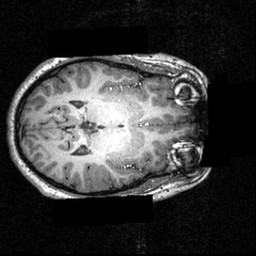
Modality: T1w
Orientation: axial
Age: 16
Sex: female
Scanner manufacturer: siemens
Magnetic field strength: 3.951 T
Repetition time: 1.5 s
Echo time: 0.00335 s